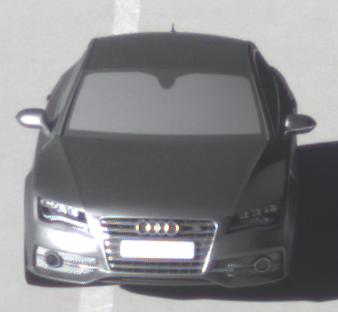
Make: Audi
Model: S7 Sportback cod
Detailed model: S7 (4G) Sportback
Model produced from: 2012/06
Model produced until: 2014/05
Doors: 5
Color: gray
Road condition: dry road
Daytime: sunrise or sunset
Contrast: high contrast